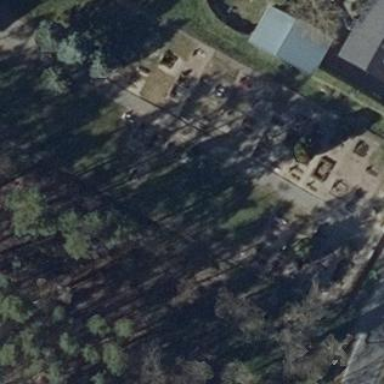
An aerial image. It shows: Grave yard.